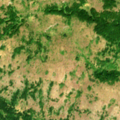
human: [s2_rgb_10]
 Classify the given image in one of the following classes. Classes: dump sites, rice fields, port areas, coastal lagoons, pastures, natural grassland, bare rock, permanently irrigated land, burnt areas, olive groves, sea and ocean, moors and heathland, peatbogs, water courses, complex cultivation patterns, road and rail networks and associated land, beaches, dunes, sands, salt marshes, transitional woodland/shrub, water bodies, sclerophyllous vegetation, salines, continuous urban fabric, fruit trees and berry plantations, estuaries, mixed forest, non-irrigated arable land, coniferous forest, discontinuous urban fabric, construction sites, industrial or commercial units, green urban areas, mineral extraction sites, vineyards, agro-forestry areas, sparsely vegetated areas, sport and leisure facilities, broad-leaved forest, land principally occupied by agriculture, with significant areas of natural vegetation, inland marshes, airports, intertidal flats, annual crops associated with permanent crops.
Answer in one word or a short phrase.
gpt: broad-leaved forest, natural grassland, transitional woodland/shrub